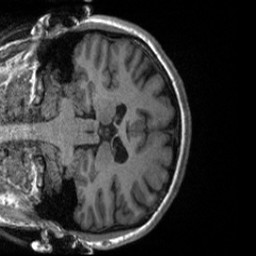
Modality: T1w
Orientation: coronal
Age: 25
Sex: female
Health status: healthy
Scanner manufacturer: siemens
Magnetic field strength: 3 T
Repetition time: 2 s
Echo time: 0.00232 s